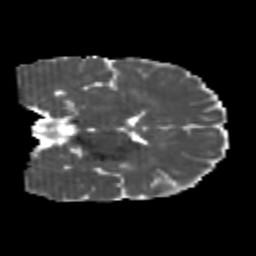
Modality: MD
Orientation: coronal
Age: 24
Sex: male
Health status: healthy
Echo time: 0.074 s